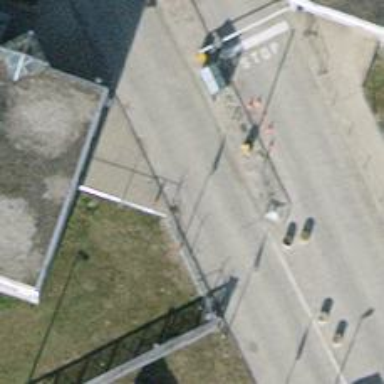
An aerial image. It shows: Lift gate barrier.